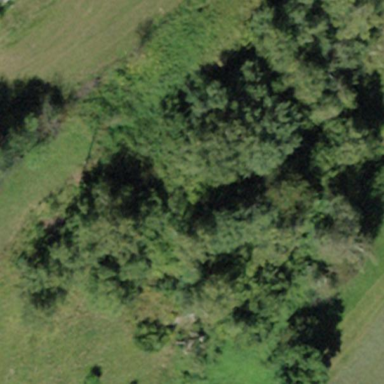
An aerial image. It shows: Forest area.